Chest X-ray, AP view. Patient: 29 years old, sex M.
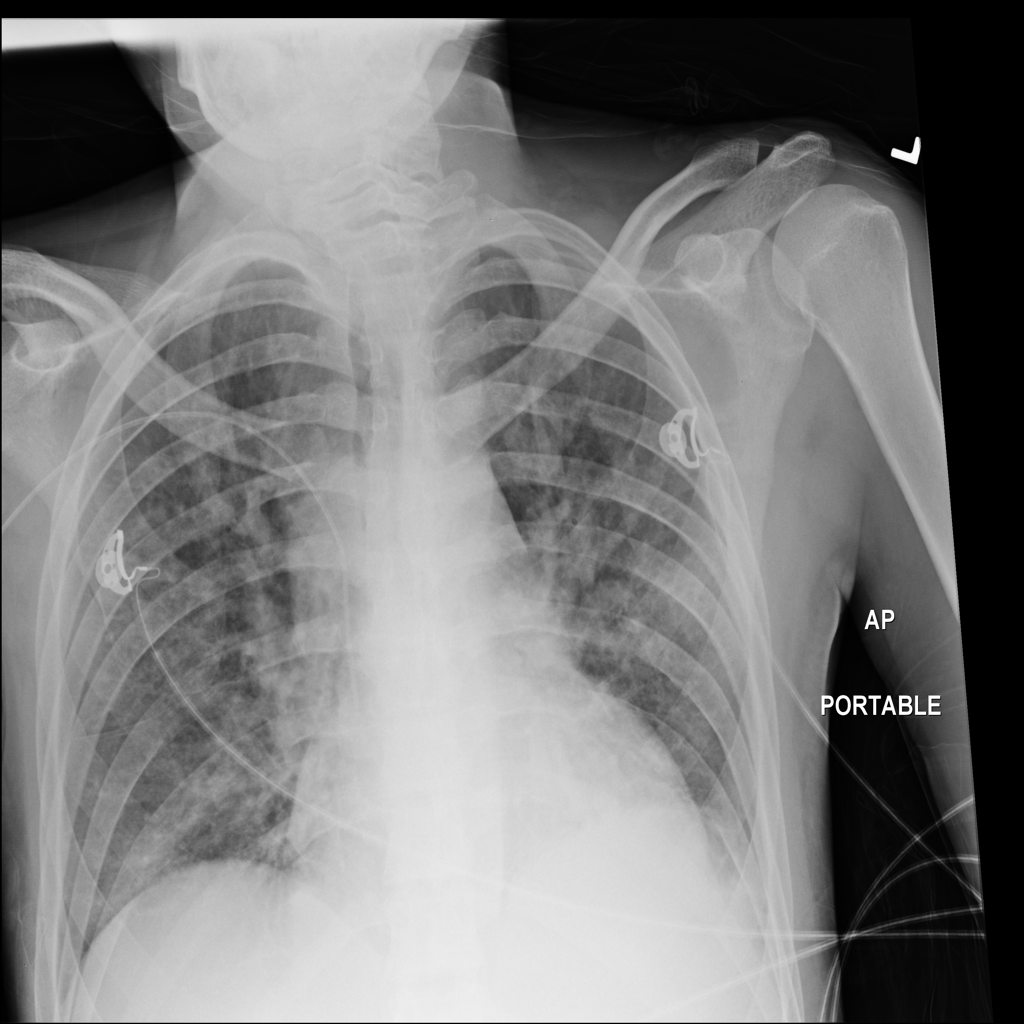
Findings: No Finding